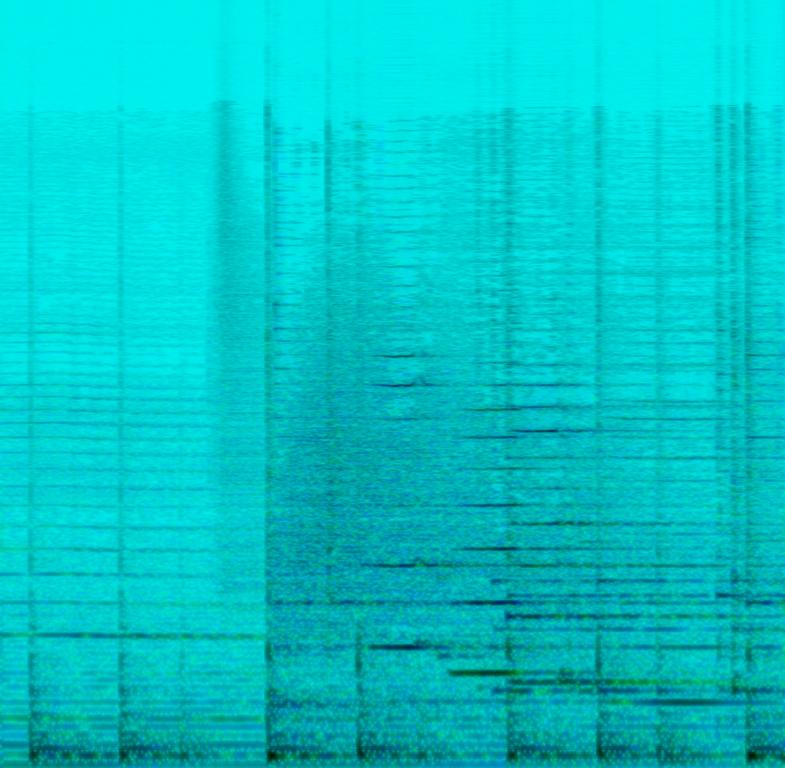
This song features a flute playing the main melody. This is accompanied by percussion playing a nomadic beat. A stringed instrument plucks notes in the background. Ambient synth sounds are played to give fullness to the song. This song has a middle-eastern influence and is dreamy. It can be played in the intro lobby of a game.